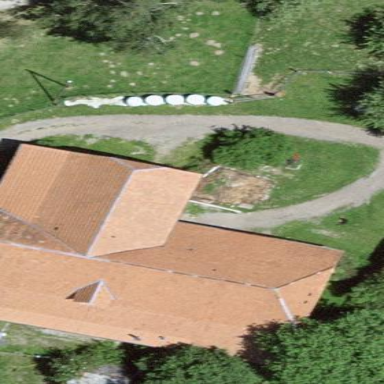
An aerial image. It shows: Farm building.